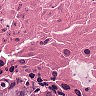
Metastatic tissue present: yes